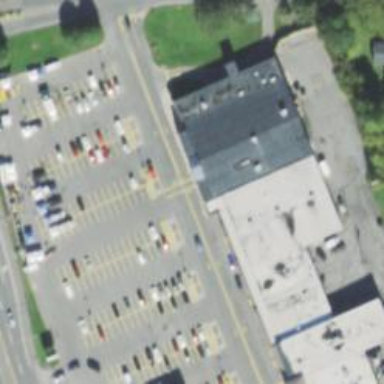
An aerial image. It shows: Pharmacy providing healthcare services.